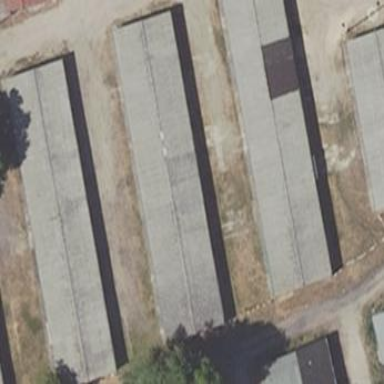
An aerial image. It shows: Group of garages.